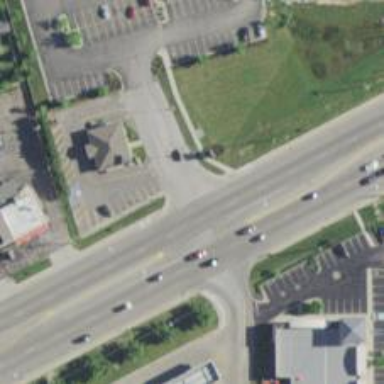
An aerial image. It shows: Crossing road.